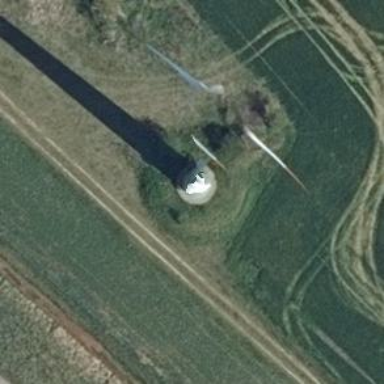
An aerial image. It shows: Wind generator with horizontal axis. The generator is wind turbine.